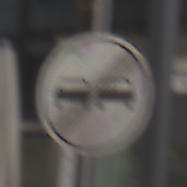
Verkehrszeichen: EndeUeberholverbot
Umgebung: Outdoor, Urban
Tageszeit: Midday
Wetter: Overcast
Licht: Natural
Jahreszeit: NotSpecified
Kontrast: LowContrast